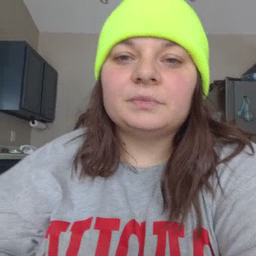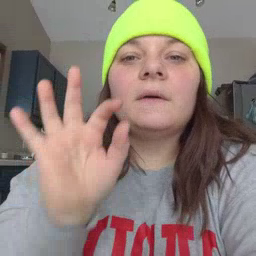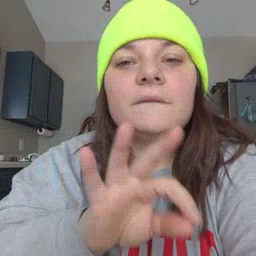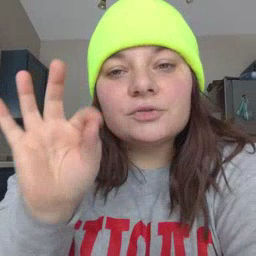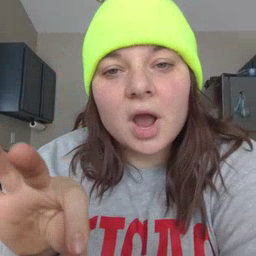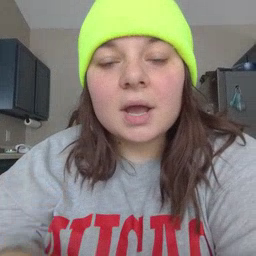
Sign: frenchfries